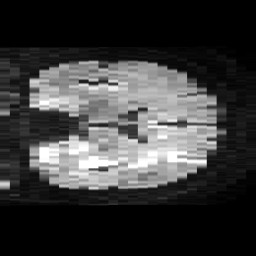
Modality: TRACE
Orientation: coronal
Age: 65
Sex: male
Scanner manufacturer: philips
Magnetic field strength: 3 T
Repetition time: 4.138 s
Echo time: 0.06119 s